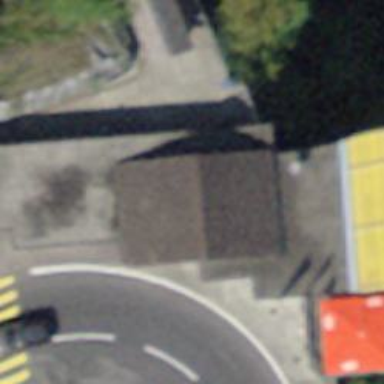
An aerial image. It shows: Kiosk.